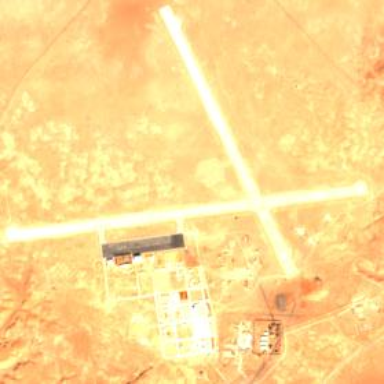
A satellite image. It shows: Military airfield located within larger aerodrome area.